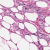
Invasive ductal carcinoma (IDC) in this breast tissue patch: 0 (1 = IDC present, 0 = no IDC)